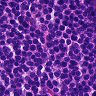
Metastatic tissue present: no